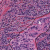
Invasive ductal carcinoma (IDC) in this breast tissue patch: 1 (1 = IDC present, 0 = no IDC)